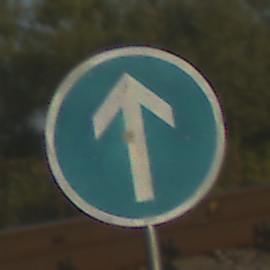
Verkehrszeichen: VorgeschriebeneFahrtrichtungGeradeaus
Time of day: SunriseSunset
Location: Outdoor (RoadRail)
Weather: Clear
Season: NotSpecified
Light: Natural